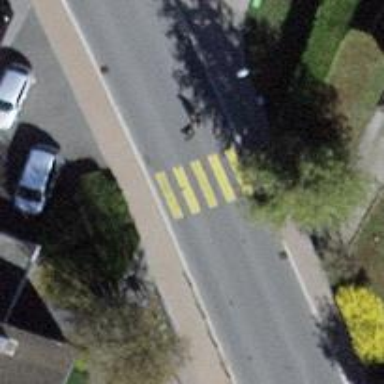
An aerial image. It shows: Uncontrolled zebra crossing on the road.